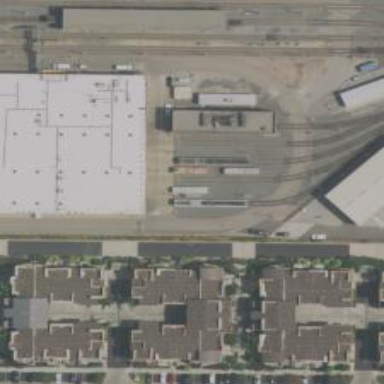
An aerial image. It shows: Light rail yard with electrified contact lines.